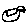
Label: bird